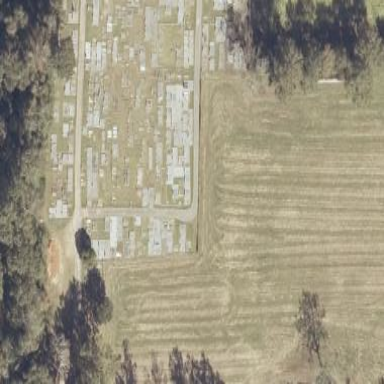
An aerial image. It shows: Cemetery.